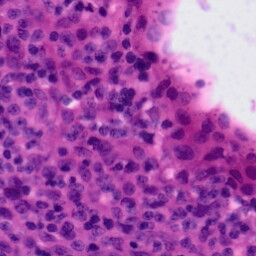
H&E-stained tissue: Tonsil